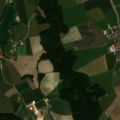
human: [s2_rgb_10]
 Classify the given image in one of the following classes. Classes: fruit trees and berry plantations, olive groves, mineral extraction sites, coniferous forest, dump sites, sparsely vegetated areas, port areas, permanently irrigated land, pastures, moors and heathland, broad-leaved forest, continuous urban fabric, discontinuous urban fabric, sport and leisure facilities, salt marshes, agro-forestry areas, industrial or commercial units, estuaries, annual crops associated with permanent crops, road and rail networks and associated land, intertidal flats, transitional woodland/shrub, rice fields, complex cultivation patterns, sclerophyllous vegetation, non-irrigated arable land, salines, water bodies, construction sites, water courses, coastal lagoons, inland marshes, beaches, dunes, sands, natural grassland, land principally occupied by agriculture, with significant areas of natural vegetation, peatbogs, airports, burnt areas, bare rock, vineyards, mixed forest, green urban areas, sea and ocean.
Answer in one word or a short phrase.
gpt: discontinuous urban fabric, non-irrigated arable land, pastures, broad-leaved forest